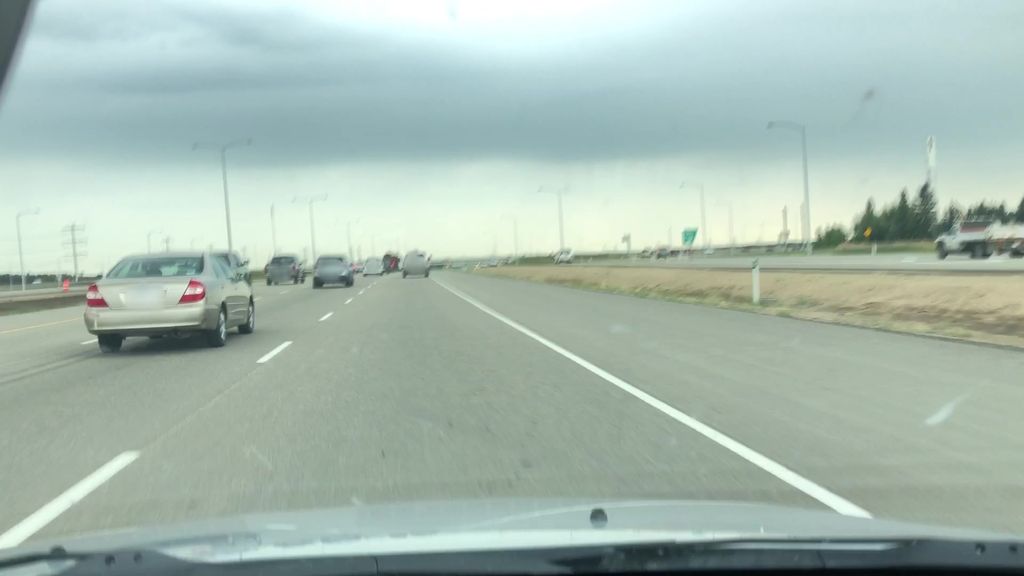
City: edmonton